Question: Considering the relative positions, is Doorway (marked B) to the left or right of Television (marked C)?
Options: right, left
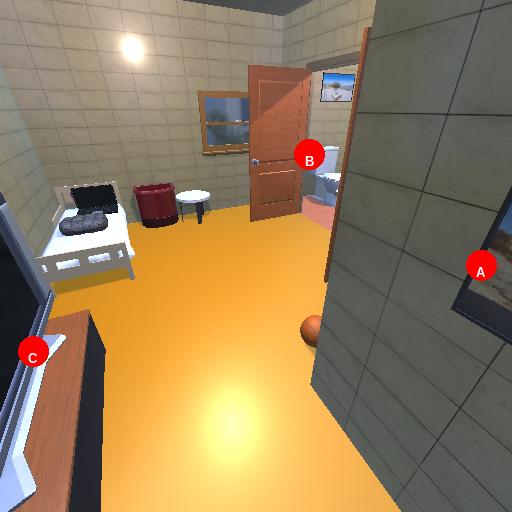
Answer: right